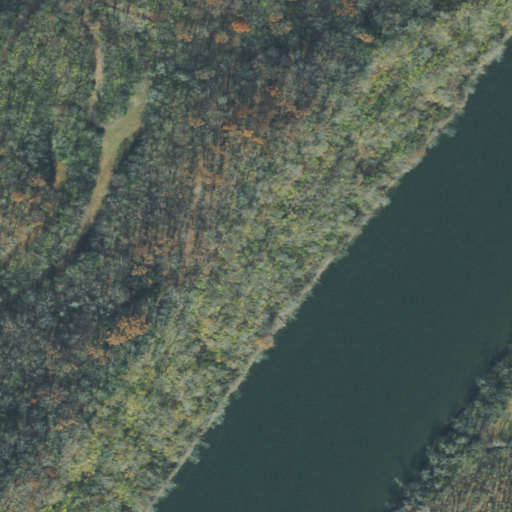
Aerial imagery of cliff(s) in Tennessee named Buzzard Bluff containing deciduous forest, open water, mixed forest, and pasture